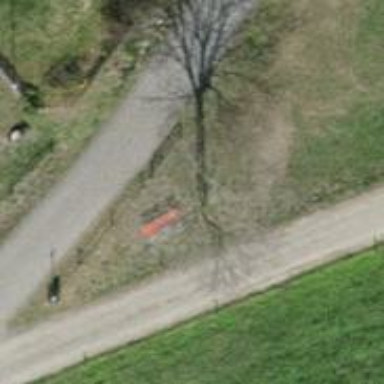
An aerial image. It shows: Bench.